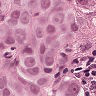
Metastatic tissue present: yes